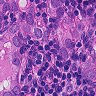
Metastatic tissue present: yes